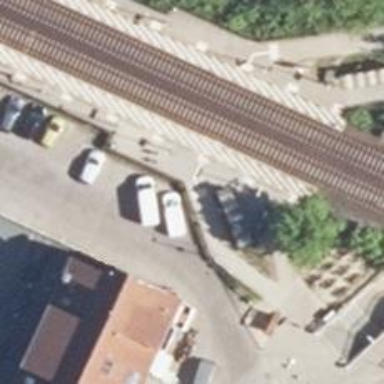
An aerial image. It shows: Shelter for public transport.